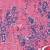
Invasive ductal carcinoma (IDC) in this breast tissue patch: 0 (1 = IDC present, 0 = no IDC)